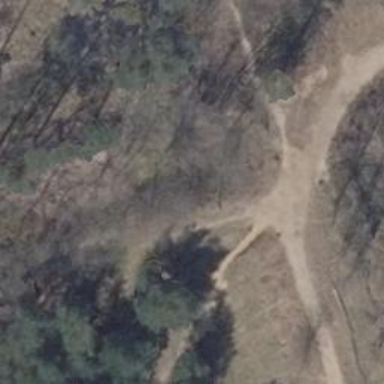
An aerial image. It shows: Sandy path.